Interaction volume radius: 5 \u00c5
Interaction volume height: 10 \u00c5
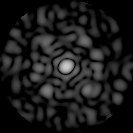
Disorder parameter: 0.7851